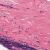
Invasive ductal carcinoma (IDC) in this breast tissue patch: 0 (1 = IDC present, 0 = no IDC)